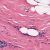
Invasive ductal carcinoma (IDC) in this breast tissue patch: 0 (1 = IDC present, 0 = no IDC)